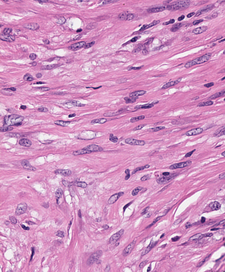
Tumor epithelial tissue: no
Tumor-associated stroma tissue: yes
Normal tissue: no